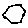
Label: hexagon